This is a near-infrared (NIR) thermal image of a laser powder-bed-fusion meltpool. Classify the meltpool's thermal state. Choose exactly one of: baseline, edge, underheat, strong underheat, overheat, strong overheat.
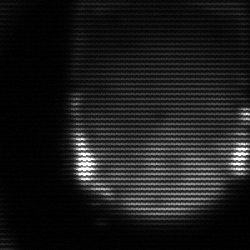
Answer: edge